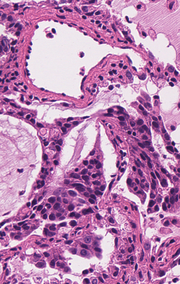
Tumor epithelial tissue: yes
Tumor-associated stroma tissue: yes
Normal tissue: no